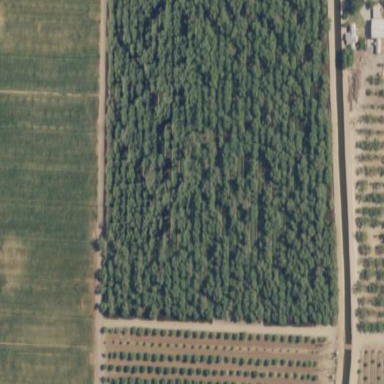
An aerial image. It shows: Almond orchard with rows of almond trees.